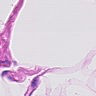
Metastatic tissue present: no